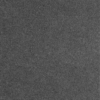
Label: dusty